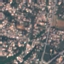
Land use / land cover: Residential